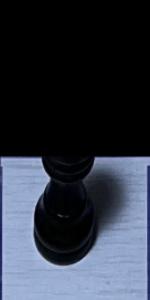
Label: Rook_Black